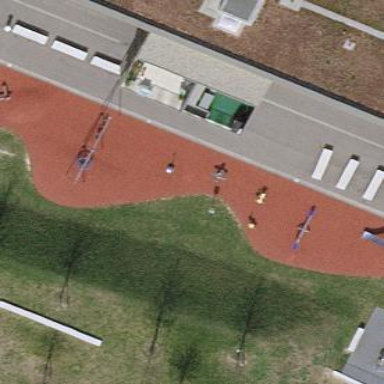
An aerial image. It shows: Playground area for leisure land.